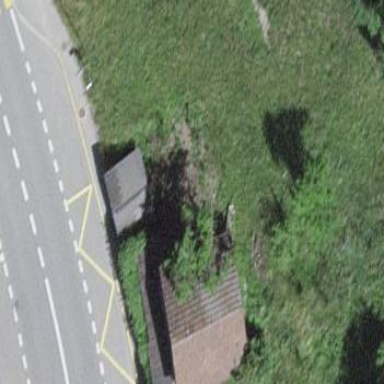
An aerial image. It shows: Simple house.